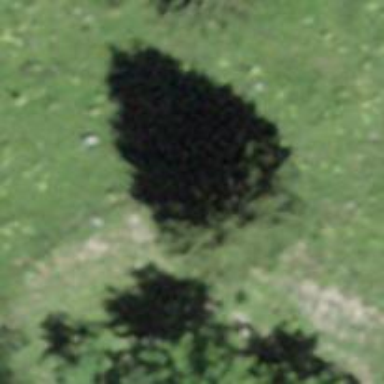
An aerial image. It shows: Needle-leaved tree in natural setting.